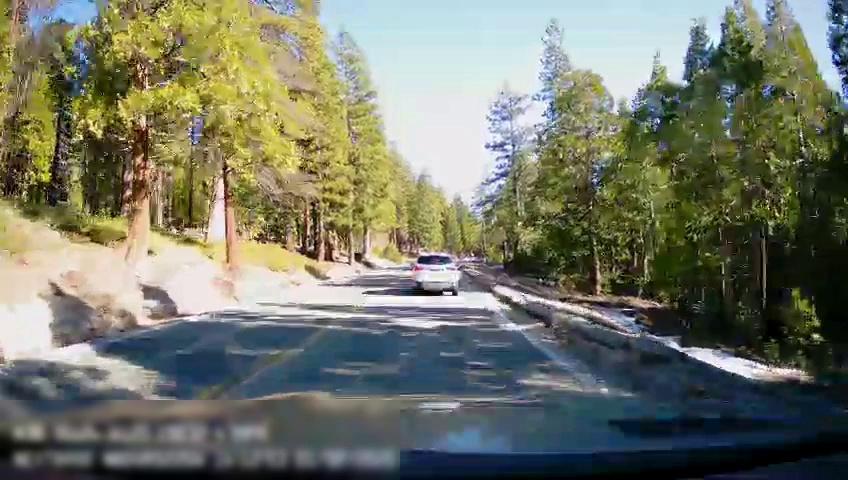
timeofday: Day
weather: Sunny
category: Drivable Space
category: Vehicles | SUV
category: Lanes | Current Lane
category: Lanes | Alternate Lane